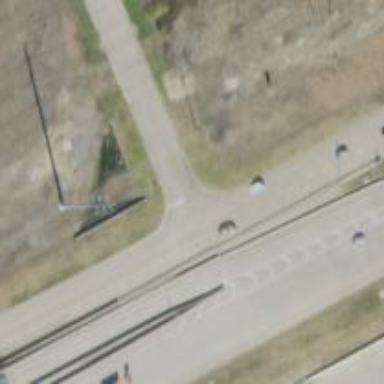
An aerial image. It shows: Secondary road with frontage road alongside.